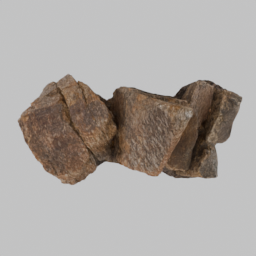
Label: nature